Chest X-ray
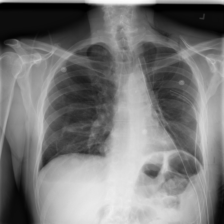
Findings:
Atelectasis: negative
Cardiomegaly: negative
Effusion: negative
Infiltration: negative
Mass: negative
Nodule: positive
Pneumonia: negative
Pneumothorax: negative
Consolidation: negative
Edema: negative
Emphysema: positive
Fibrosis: negative
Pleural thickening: negative
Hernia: negative